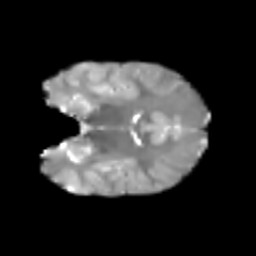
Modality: T2w
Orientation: coronal
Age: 8
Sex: male
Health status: healthy